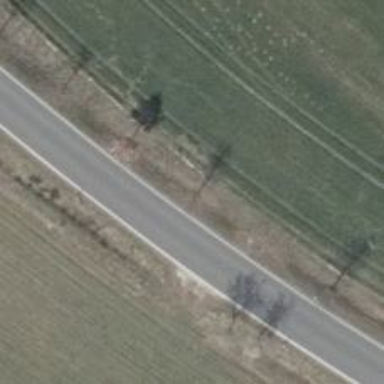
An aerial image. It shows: Row of trees in natural setting.